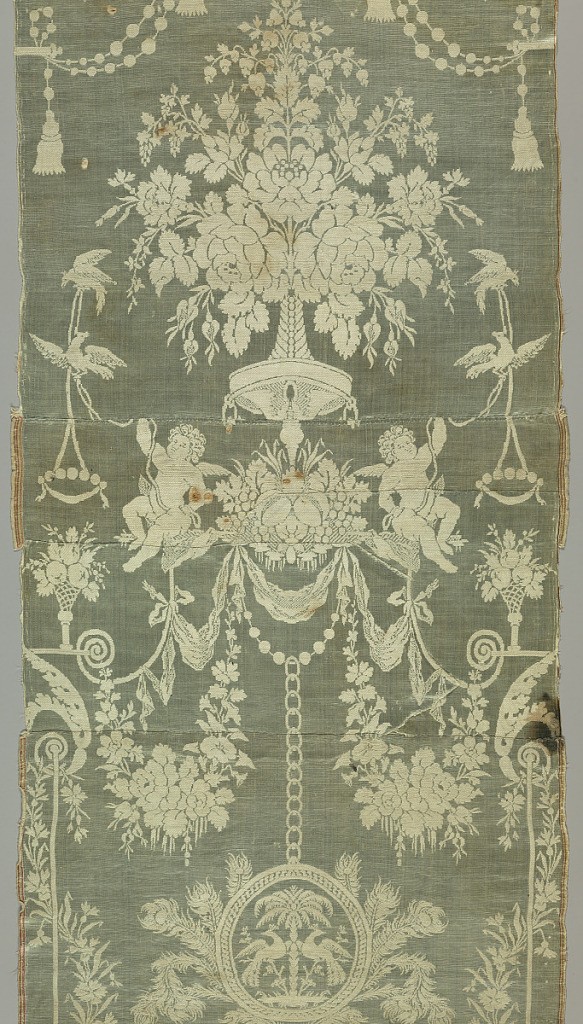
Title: Textile
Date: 1795–99
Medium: silk Technique: satin and twill weave
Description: Long, pieced panel from the Directoire period with symmetrical design of bouquet of flowers, seated cupids, and a pendant frame surrounded by peacock feathers and enclosing addorsed birds on either side of palm tree. White raw silk in twill on pale turquoise satin ground horizontally ribbed from thick wefts. Pink and white striped satin selvages with four-cord edges.